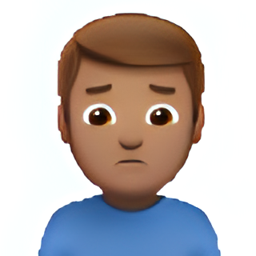
Name: man frowning type 4
Emoji: 🙍🏽‍♂️
Group: People & Body
Sub-group: person-gesture